Interaction volume radius: 5 \u00c5
Interaction volume height: 40 \u00c5
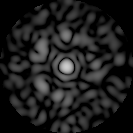
Disorder parameter: 0.7469